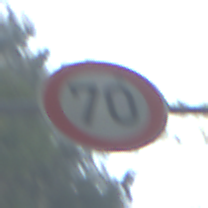
Verkehrszeichen: Geschwindigkeit70
Umgebung: Outdoor, Nature
Tageszeit: MorningAfternoon
Wetter: Clear
Licht: Natural
Jahreszeit: NotSpecified
Kontrast: LowContrast